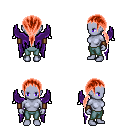
a pixel art fantasy rpg character, female body template, dark elf, purple skin, purple wings, teal pants, red ponytail hairstyle, leather bracers, four views (front, back, left, right), 2x2 character sprite sheet, small pixel art, hard edges, no anti-aliasing